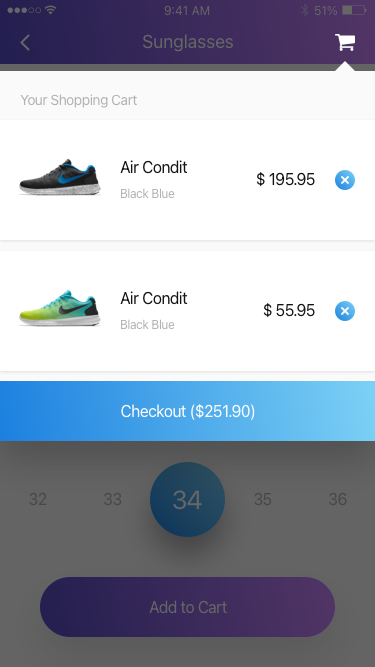
Text in this UI design:
32
33
34
35
36
Choose Size
Add to Cart
Nike Sportwear
Advance 15 2017
Running Shoes
Sunglasses
Checkout ($251.90)
Air Condit
$ 195.95
Black Blue
Air Condit
$ 55.95
Black Blue
Your Shopping Cart